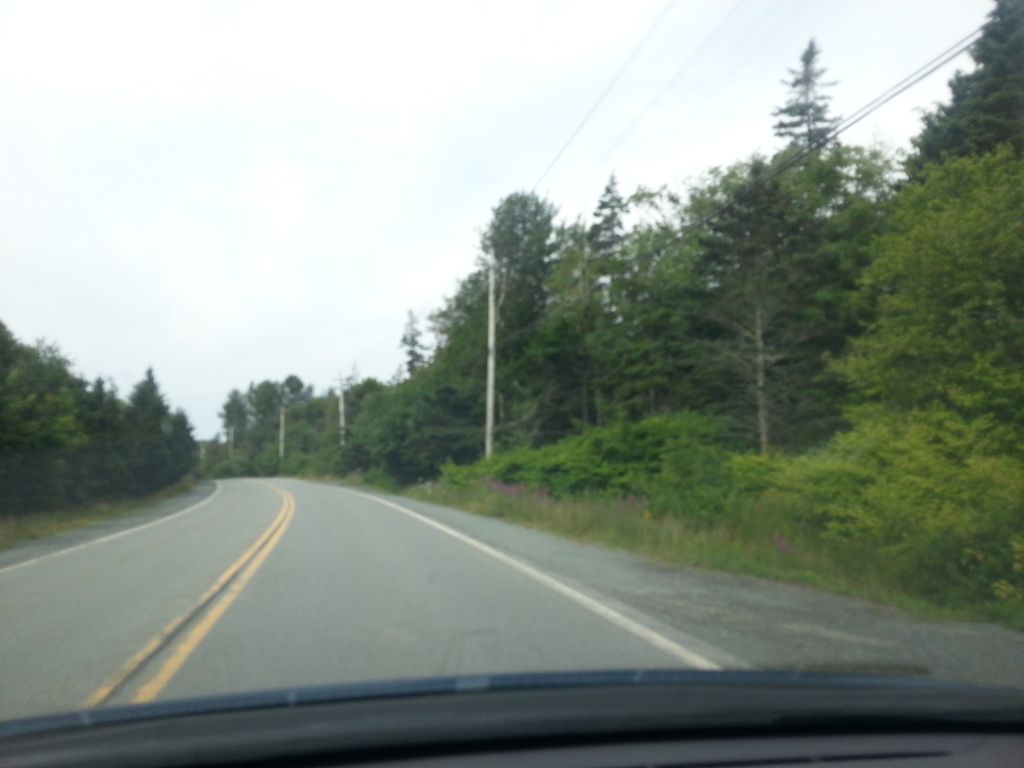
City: halifax